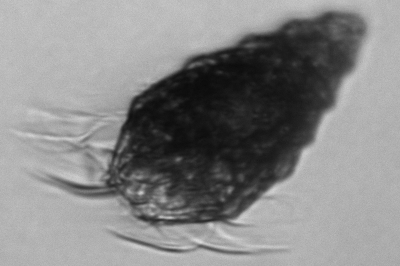
Label: Laboea_strobila